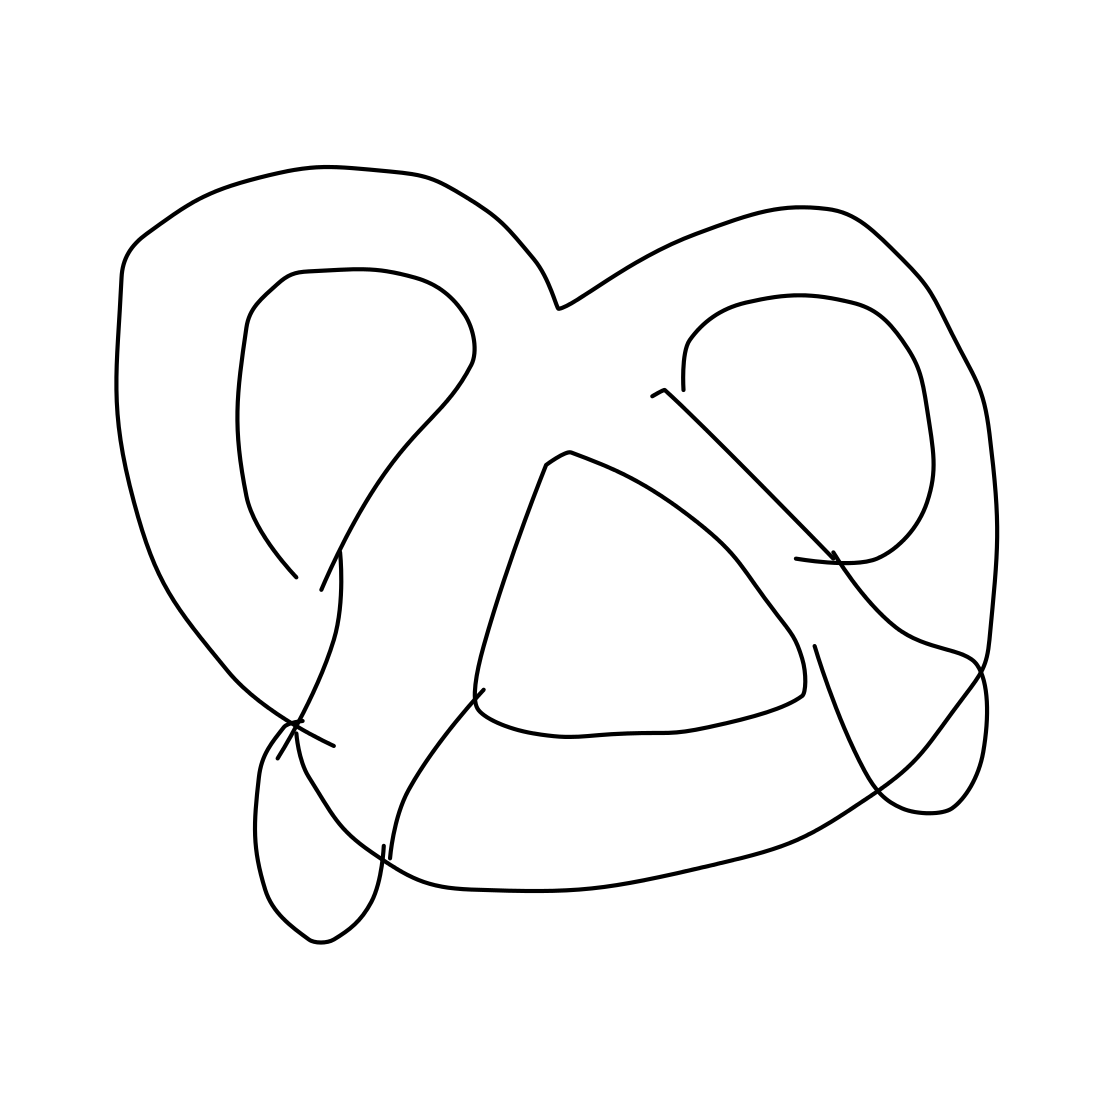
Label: pretzel